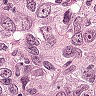
Metastatic tissue present: yes